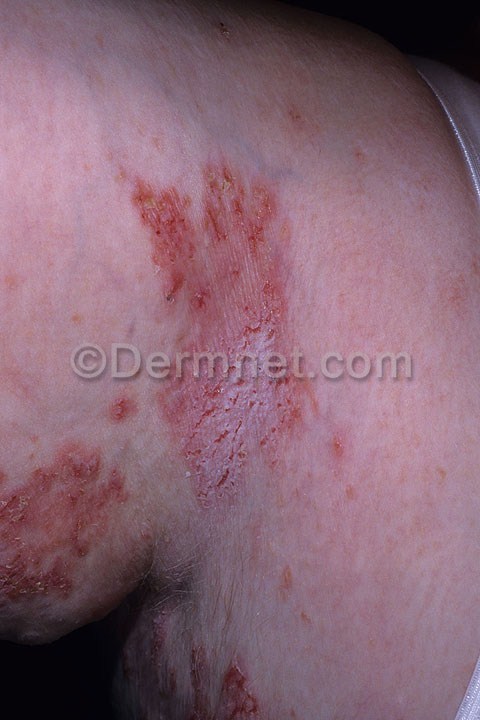
Disease: Bullous Disease Photos